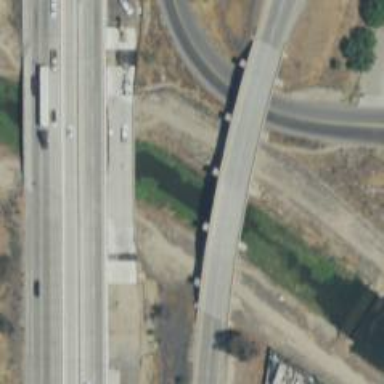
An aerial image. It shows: Motorway bridge.